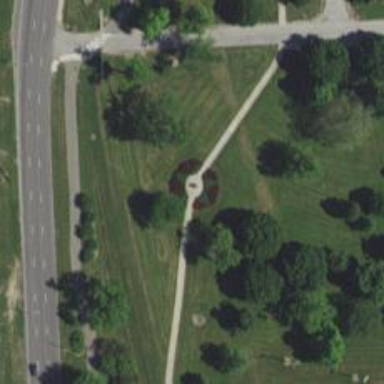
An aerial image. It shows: Memorial of historical significance.